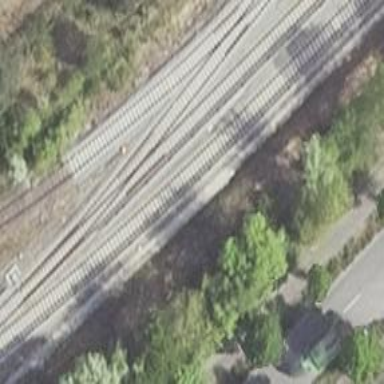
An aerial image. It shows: Railway milestone.